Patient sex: F
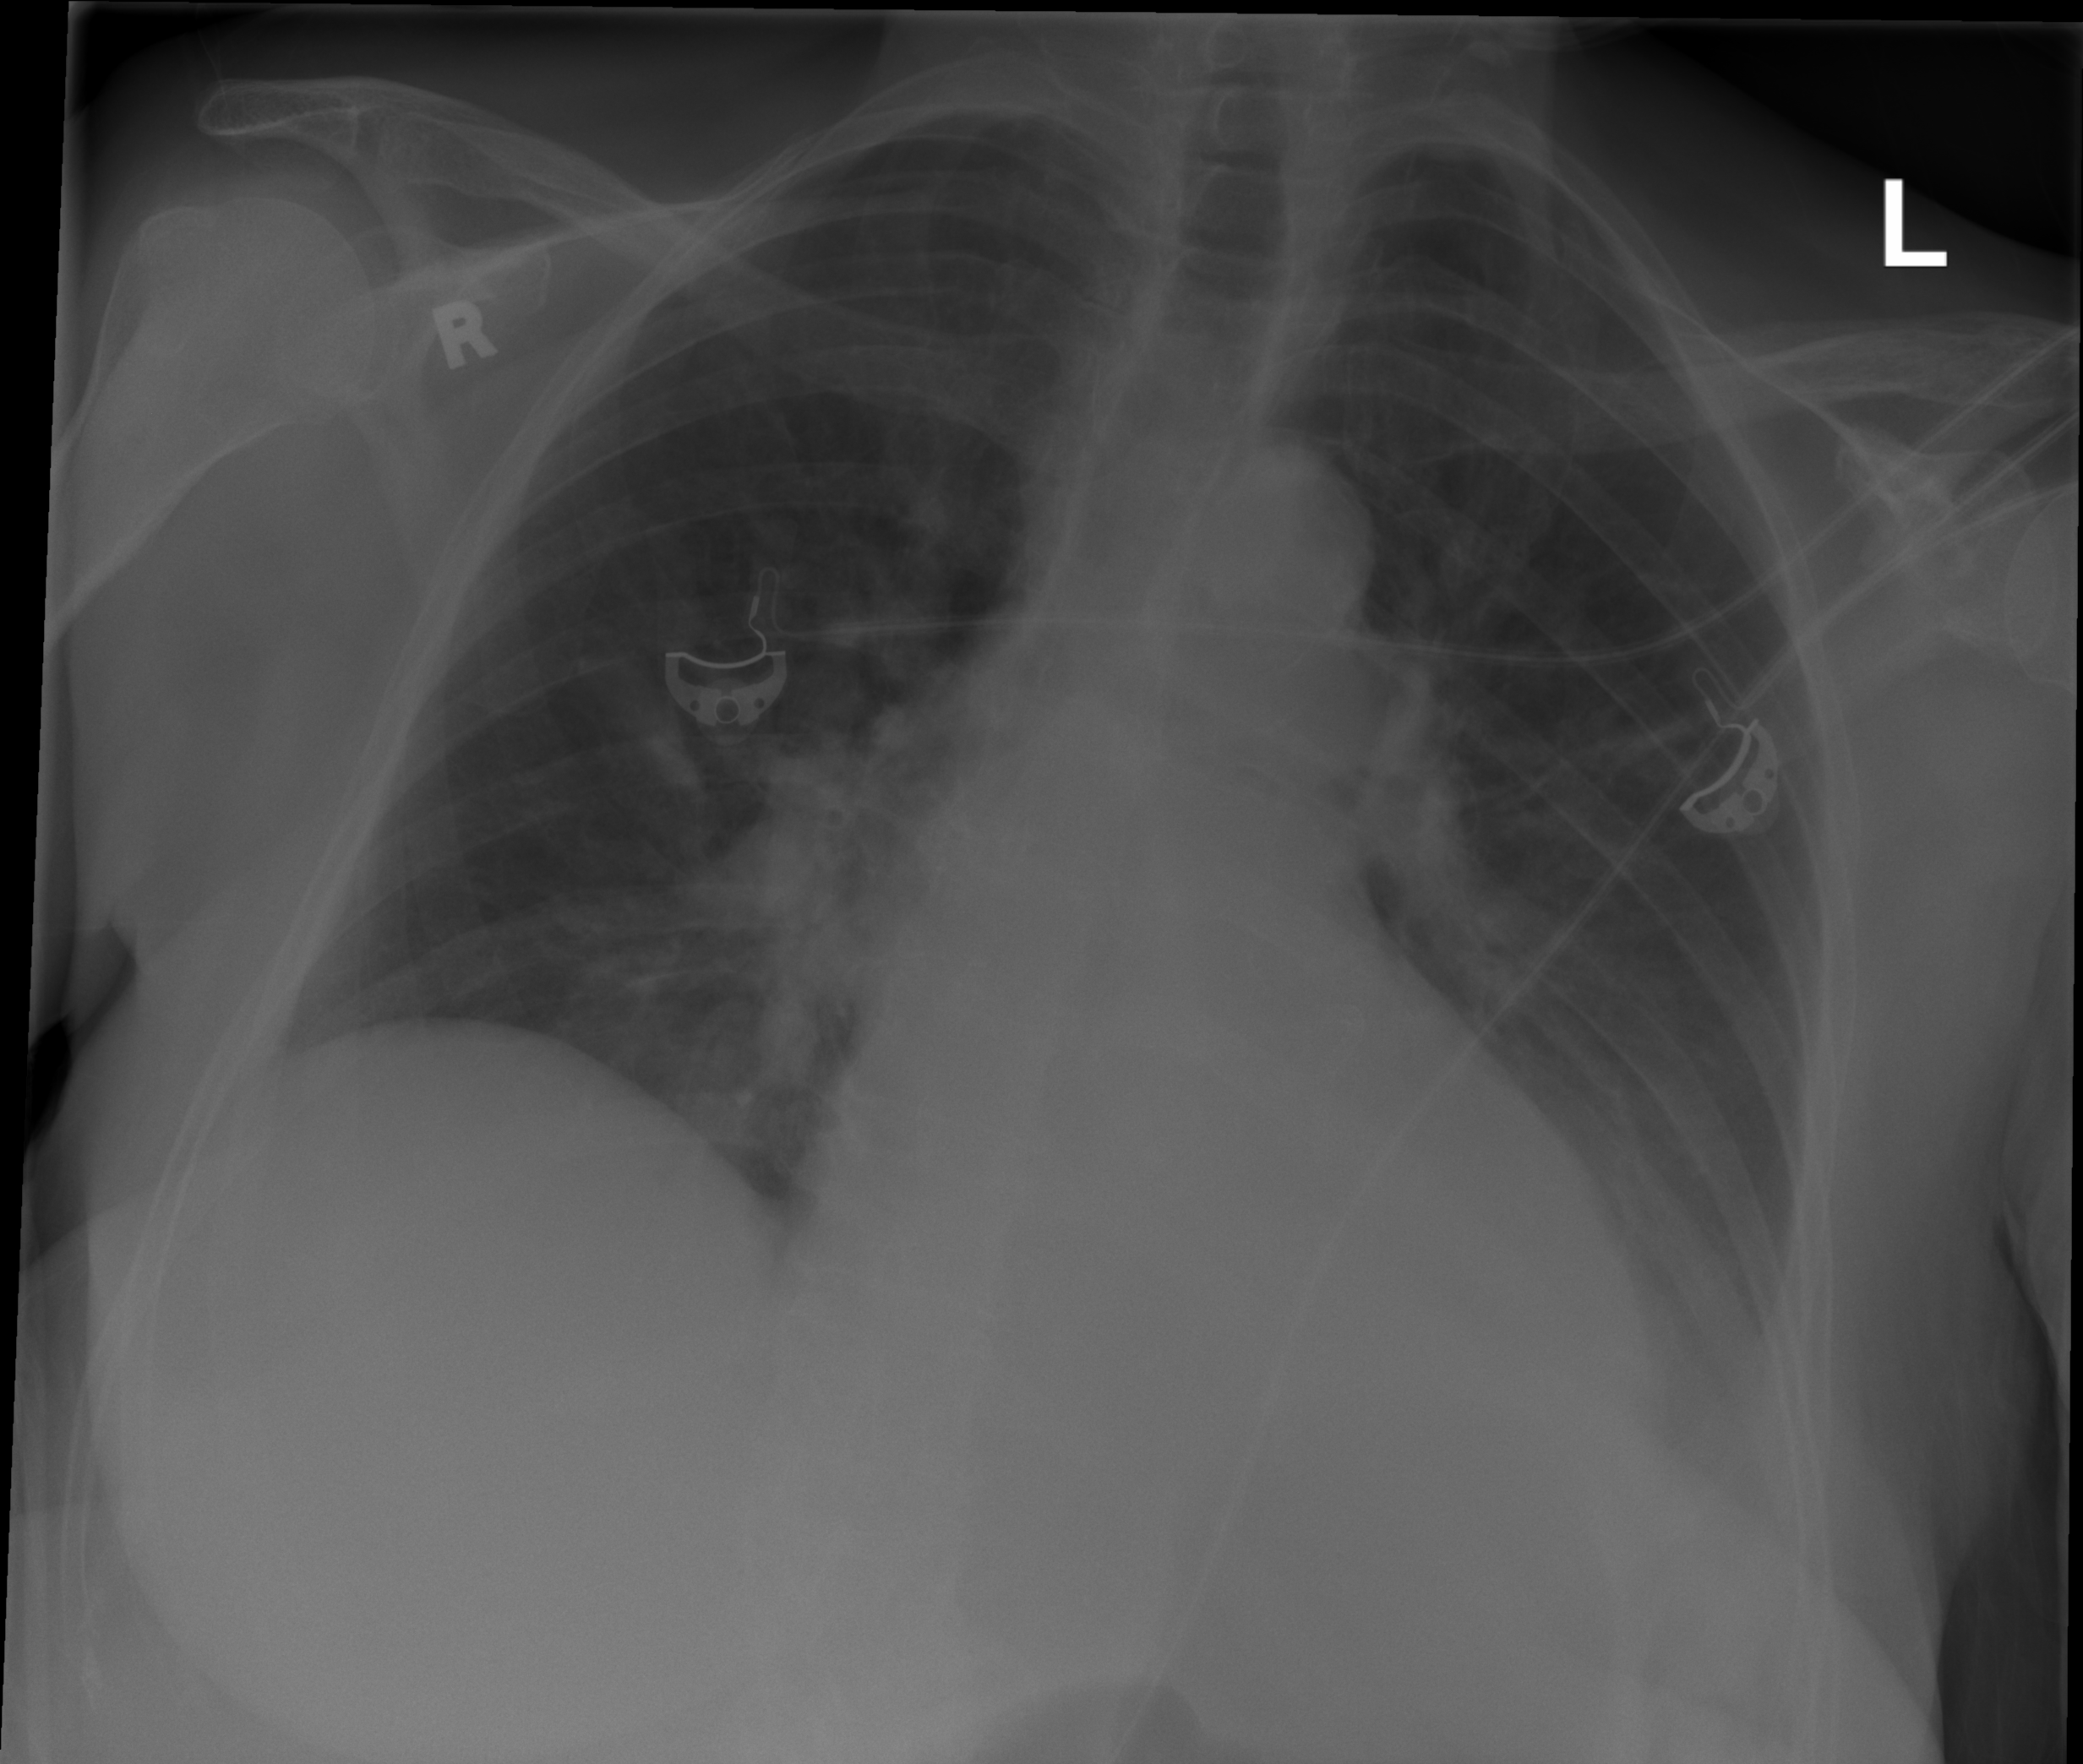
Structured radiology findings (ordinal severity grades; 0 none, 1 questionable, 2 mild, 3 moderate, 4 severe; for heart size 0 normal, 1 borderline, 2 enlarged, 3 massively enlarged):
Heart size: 2
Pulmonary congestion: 0
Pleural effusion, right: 0
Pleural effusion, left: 2
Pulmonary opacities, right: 0
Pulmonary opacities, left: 0
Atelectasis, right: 1
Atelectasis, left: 2